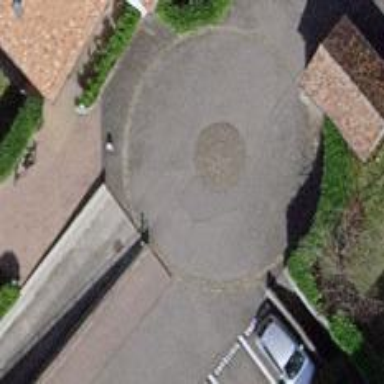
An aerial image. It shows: Mini roundabout on the road.